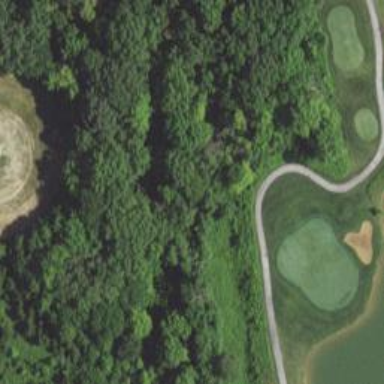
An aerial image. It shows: Path for both roads and golfers.